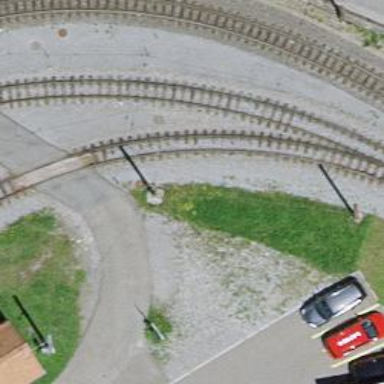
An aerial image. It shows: Narrow-gauge railway with 1 track. The tracks are electrified with contact line.